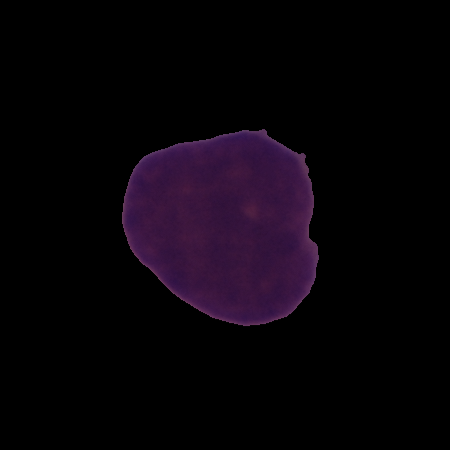
Label: cancer